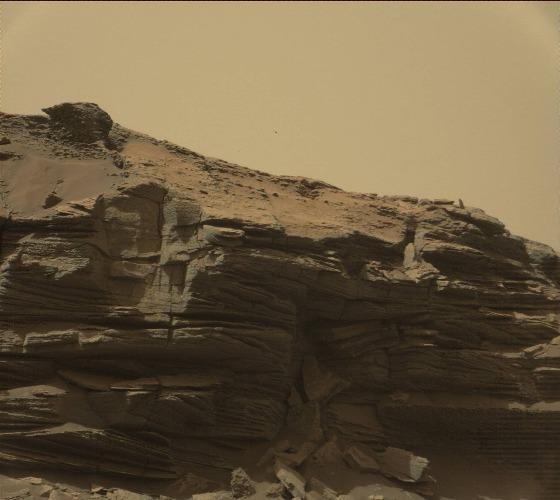
Terrain classes present: Bedrock, Gravel / Sand / Soil, Rock, Shadow, Sky / Distant Mountains